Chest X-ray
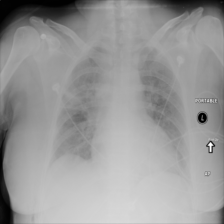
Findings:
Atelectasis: positive
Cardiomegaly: negative
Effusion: negative
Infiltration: positive
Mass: negative
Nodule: negative
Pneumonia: negative
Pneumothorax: negative
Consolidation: negative
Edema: positive
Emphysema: negative
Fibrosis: negative
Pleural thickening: negative
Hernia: negative